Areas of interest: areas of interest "Business office"
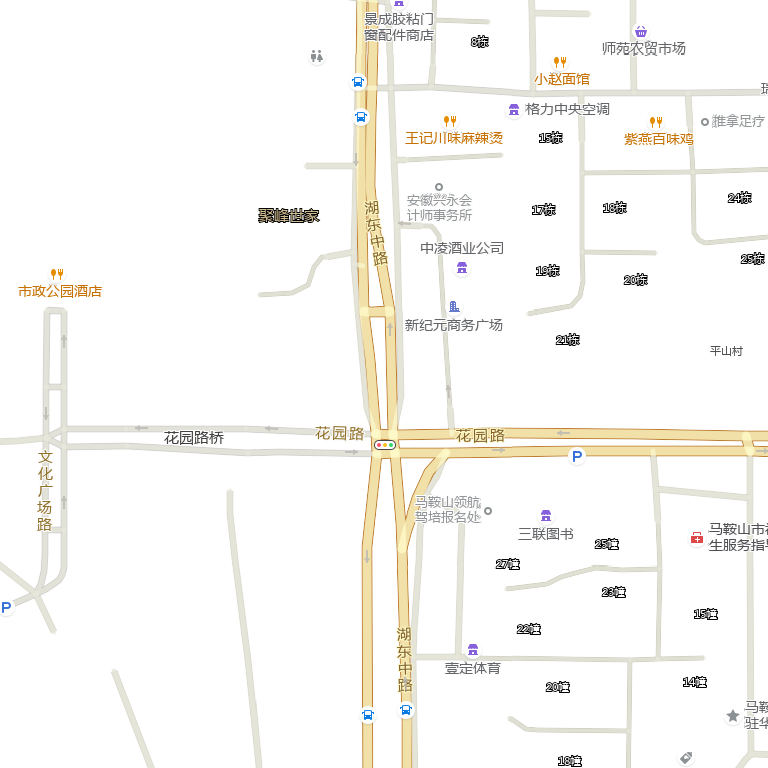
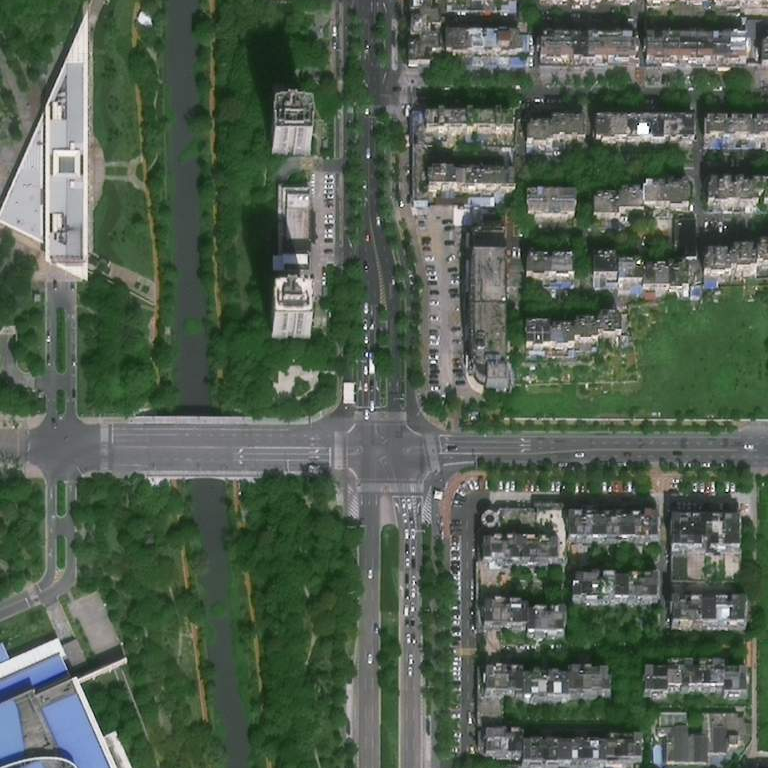